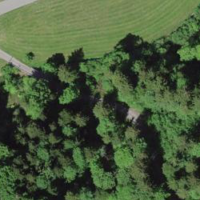
EUNIS habitat code: 44
Species observed at this site:
Petasites albus